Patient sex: M
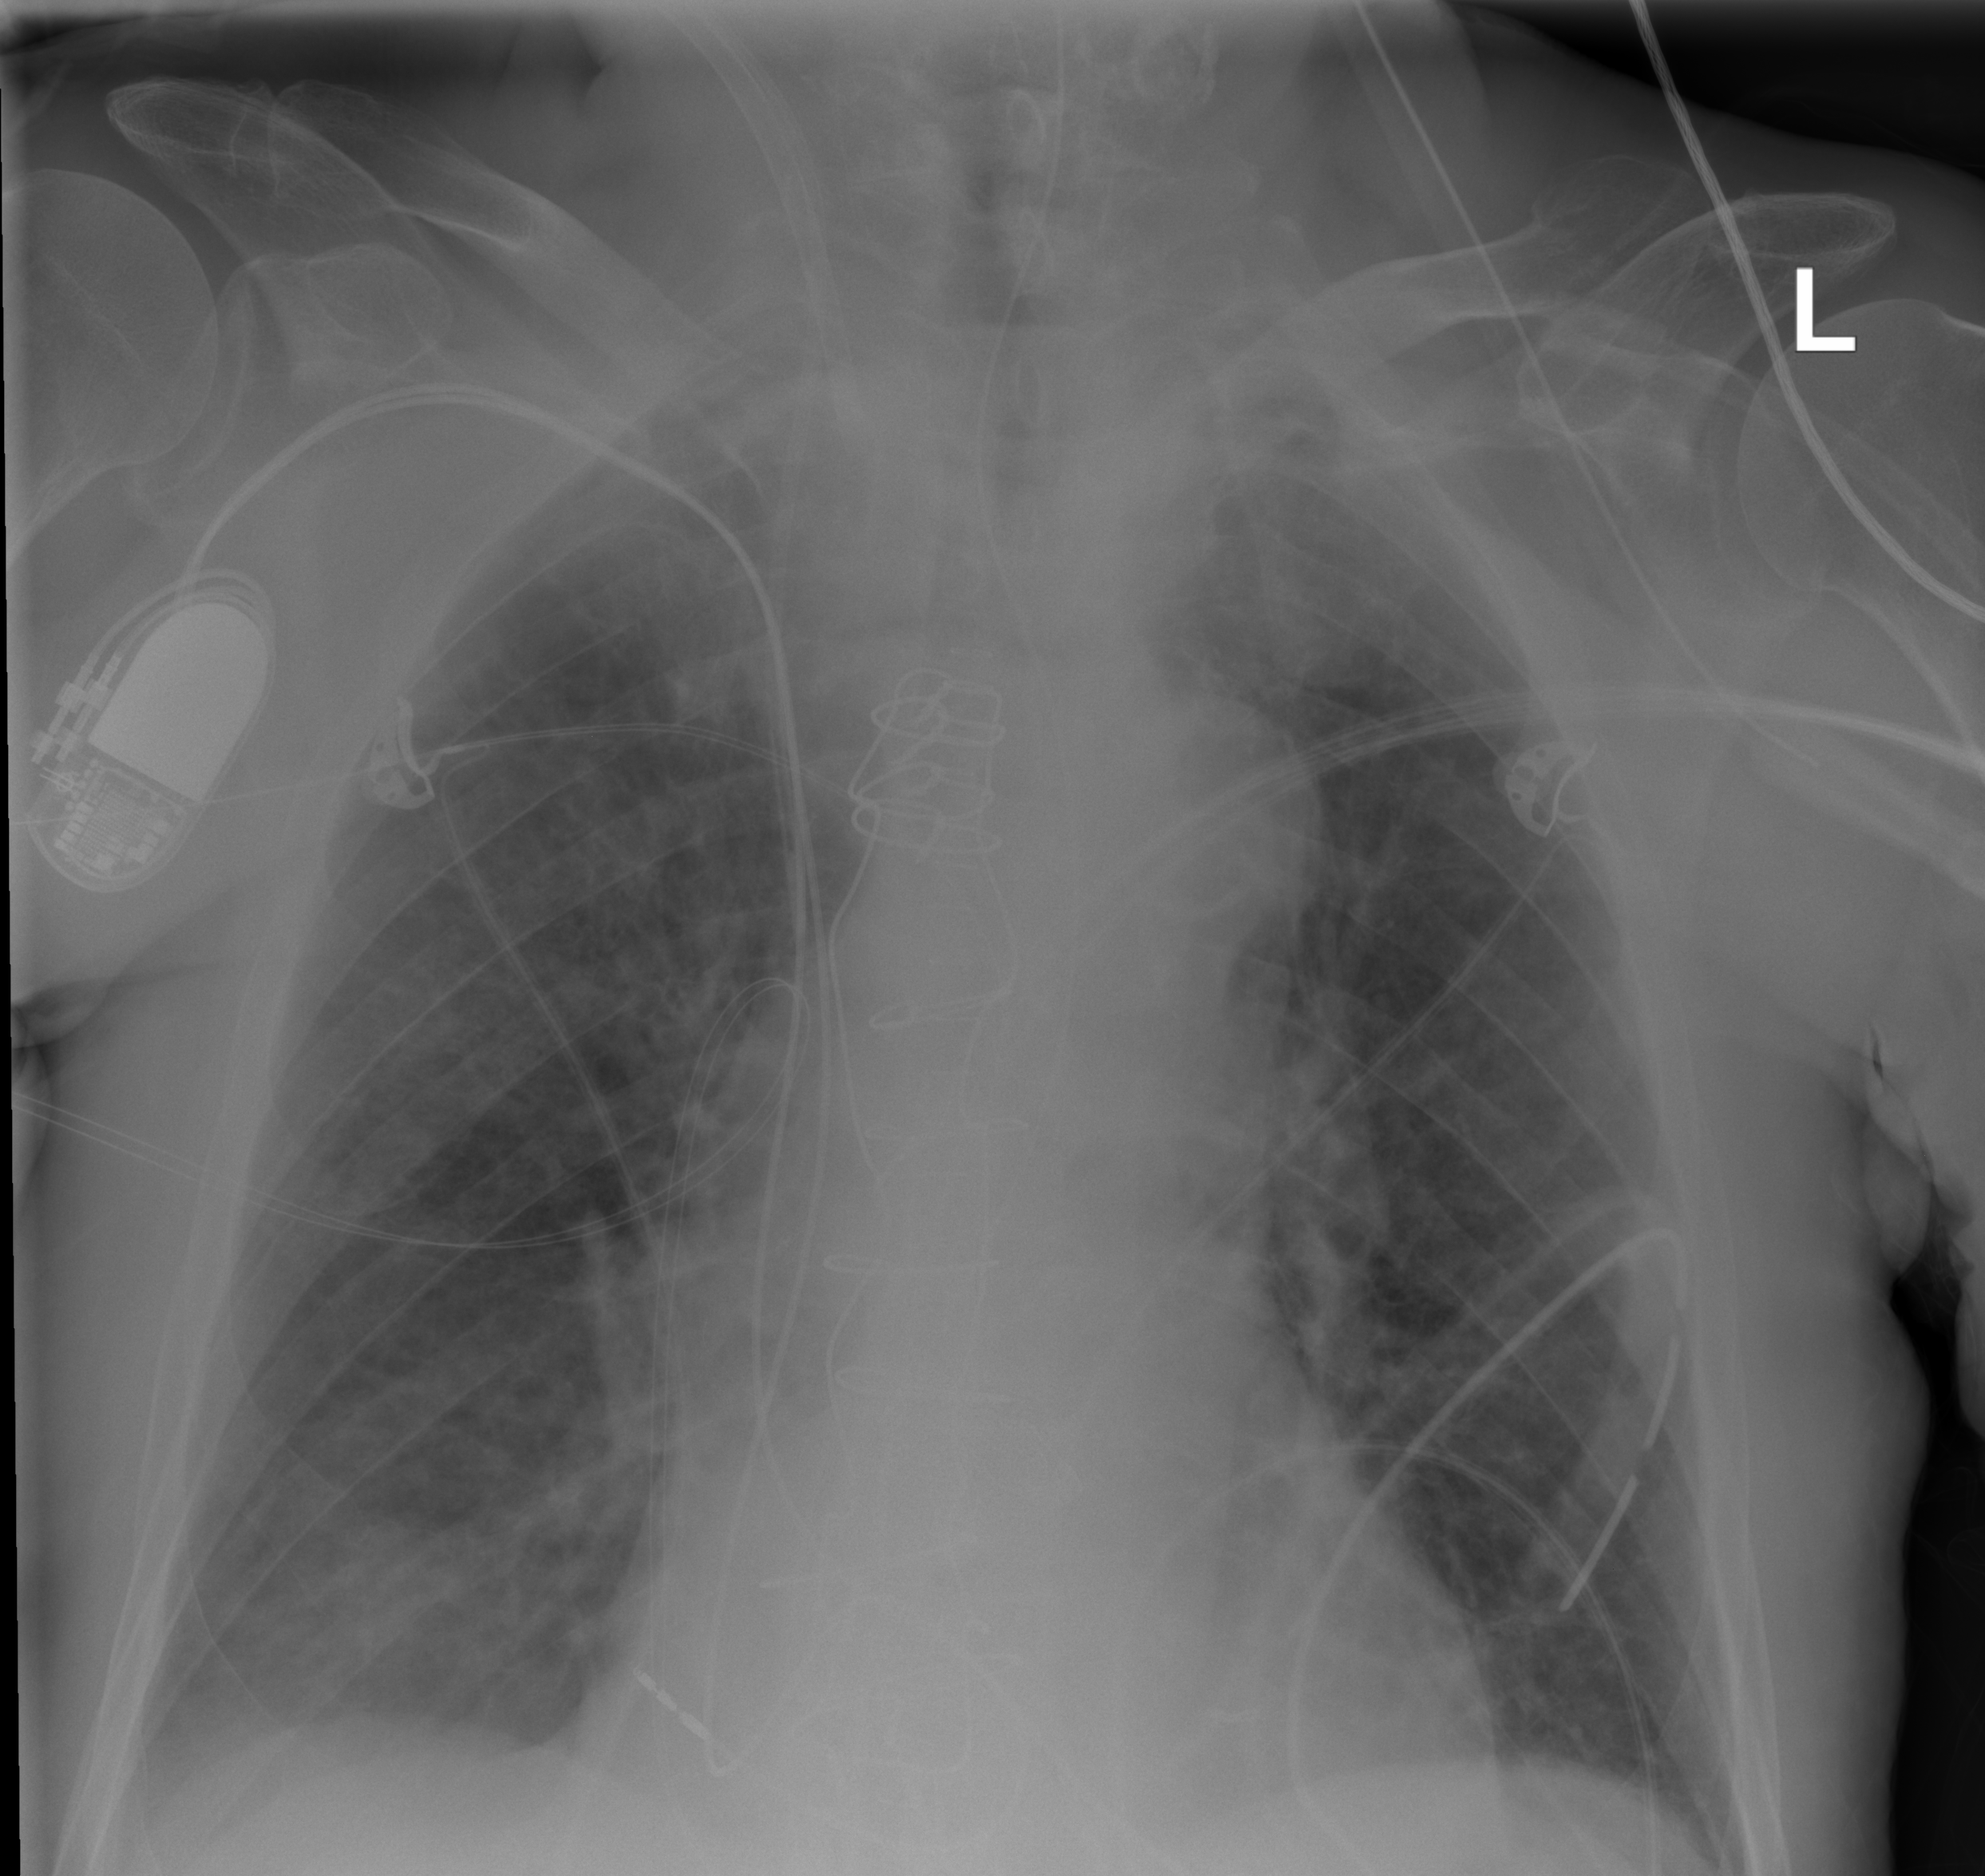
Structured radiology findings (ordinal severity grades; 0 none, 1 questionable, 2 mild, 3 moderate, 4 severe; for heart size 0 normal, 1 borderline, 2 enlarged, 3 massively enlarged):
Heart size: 0
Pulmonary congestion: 0
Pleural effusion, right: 1
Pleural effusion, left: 0
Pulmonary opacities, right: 2
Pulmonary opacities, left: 0
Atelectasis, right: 0
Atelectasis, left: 0